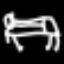
Label: bed